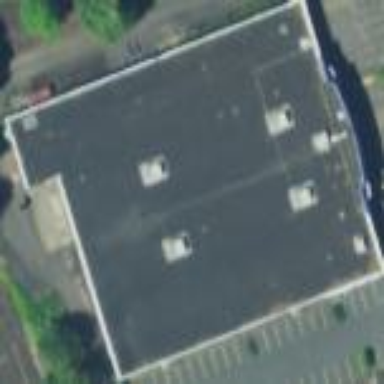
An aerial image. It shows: Building housing car repair shop.